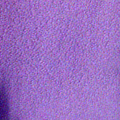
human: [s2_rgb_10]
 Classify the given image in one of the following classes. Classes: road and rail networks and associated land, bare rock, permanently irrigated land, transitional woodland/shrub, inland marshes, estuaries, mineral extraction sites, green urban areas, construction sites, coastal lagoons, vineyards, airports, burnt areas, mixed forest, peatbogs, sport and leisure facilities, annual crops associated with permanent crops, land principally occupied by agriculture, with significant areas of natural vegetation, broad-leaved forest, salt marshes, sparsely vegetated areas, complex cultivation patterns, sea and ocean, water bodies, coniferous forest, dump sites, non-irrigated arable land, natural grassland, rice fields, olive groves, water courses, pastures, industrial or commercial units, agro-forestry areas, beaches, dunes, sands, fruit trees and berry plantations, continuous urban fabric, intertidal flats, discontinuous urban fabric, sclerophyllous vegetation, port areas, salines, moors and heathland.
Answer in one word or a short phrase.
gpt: water bodies